Question: I try to follow <URL> this code but it can't build. I use opencv and extra-contrib version 3.4.5
I tried to add .dll to project but it not work.
'''
'scenceRecon.exe' (Win32): Loaded 'C:\Windows\SysWOW64\ntdll.dll'. Cannot find or open the PDB file.
'scenceRecon.exe' (Win32): Loaded 'C:\Windows\SysWOW64\kernel32.dll'. Cannot find or open the PDB file.
'scenceRecon.exe' (Win32): Loaded 'C:\Windows\SysWOW64\KernelBase.dll'. Cannot find or open the PDB file.
'scenceRecon.exe' (Win32): Loaded 'E:\opencv\laster\install\x86\vc15\bin\opencv_core345d.dll'. Symbols loaded.
'scenceRecon.exe' (Win32): Loaded 'E:\opencv\laster\install\x86\vc15\bin\opencv_sfm345d.dll'. Symbols loaded.
'scenceRecon.exe' (Win32): Loaded 'E:\opencv\laster\install\x86\vc15\bin\opencv_viz345d.dll'. Symbols loaded.
'scenceRecon.exe' (Win32): Loaded 'C:\Windows\SysWOW64\msvcp140d.dll'. Cannot find or open the PDB file.
'scenceRecon.exe' (Win32): Loaded 'C:\Windows\SysWOW64\vcruntime140d.dll'. Cannot find or open the PDB file.
'scenceRecon.exe' (Win32): Loaded 'C:\Windows\SysWOW64\ucrtbased.dll'. Cannot find or open the PDB file.
'scenceRecon.exe' (Win32): Loaded 'C:\Windows\SysWOW64\concrt140d.dll'. Cannot find or open the PDB file.
'scenceRecon.exe' (Win32): Loaded 'E:\opencv\laster\install\x86\vc15\bin\opencv_xfeatures2d345d.dll'. Symbols loaded.
'scenceRecon.exe' (Win32): Loaded 'E:\opencv\laster\install\x86\vc15\bin\opencv_features2d345d.dll'. Symbols loaded.
'scenceRecon.exe' (Win32): Loaded 'E:\opencv\laster\install\x86\vc15\bin\opencv_flann345d.dll'. Symbols loaded.
'scenceRecon.exe' (Win32): Loaded 'E:\opencv\laster\install\x86\vc15\bin\opencv_imgcodecs345d.dll'. Symbols loaded.
'scenceRecon.exe' (Win32): Loaded 'C:\Windows\SysWOW64\user32.dll'. Cannot find or open the PDB file.
'scenceRecon.exe' (Win32): Loaded 'C:\Windows\SysWOW64\win32u.dll'. Cannot find or open the PDB file.
'scenceRecon.exe' (Win32): Loaded 'C:\Windows\SysWOW64\gdi32.dll'. Cannot find or open the PDB file.
'scenceRecon.exe' (Win32): Loaded 'C:\Windows\SysWOW64\gdi32full.dll'. Cannot find or open the PDB file.
'scenceRecon.exe' (Win32): Loaded 'C:\Windows\SysWOW64\msvcp_win.dll'. Cannot find or open the PDB file.
'scenceRecon.exe' (Win32): Loaded 'C:\Windows\SysWOW64\ucrtbase.dll'. Cannot find or open the PDB file.
The thread 0x27dc has exited with code -<PHONE> (0xc0000135).
The thread 0x1f78 has exited with code -<PHONE> (0xc0000135).
The program '[6608] scenceRecon.exe' has exited with code -<PHONE> (0xc0000135) 'A dependent dll was not found'.'''
'''
and this .exe error

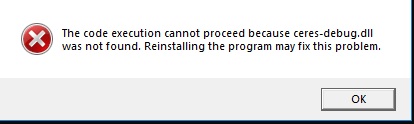
Answer: This is a common pattern for Windows API frameworks. You install/build some framework which comes with a set of INCLUDE, LIB, and DLL files. Your code includes the headers and links with the DLL's stub lib file in order to compile. But at runtime, the dependent DLLs can't be found, because they aren't in your PATH (or in the same folder as an EXE).
The dialog is literally telling you the error. Copy ceres-debug.dll into the same folder as the EXE. Or preferably, as explained above, just make sure that whatever folder containing ceres-debug.dll is in your PATH environment variable. By updating the PATH, you likely resolve many subsequent errors for the additional DLL your program or ceres-debug.dll depend on.
Make sense?
Also, a quick google for "DLL Search Order" has several good articles that explain this topic: <URL>